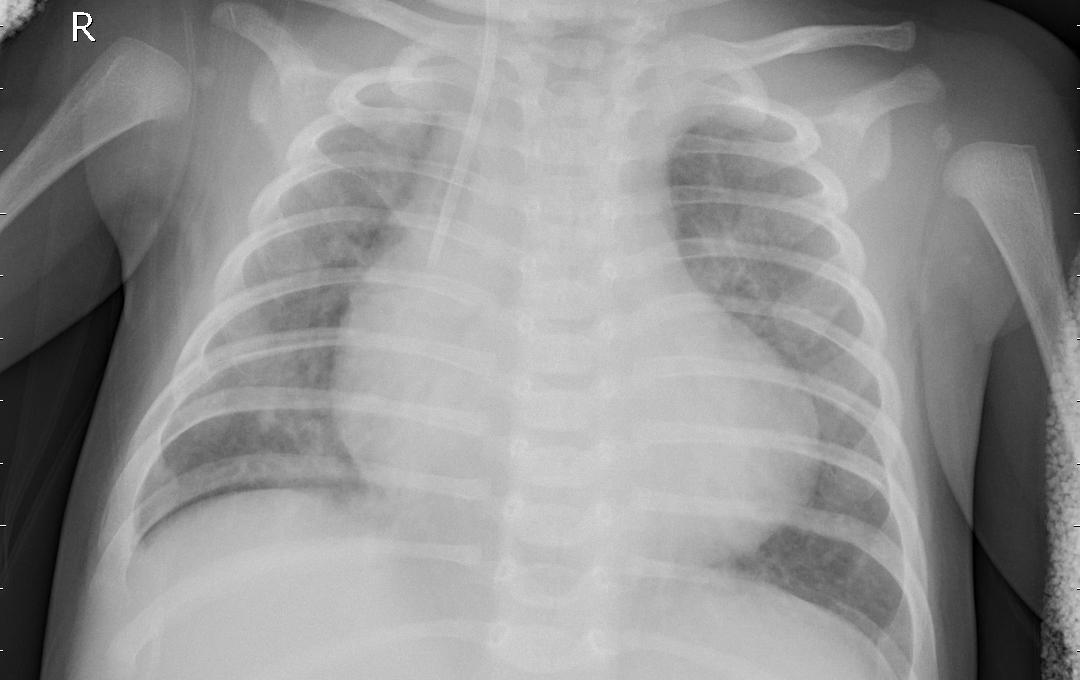
Diagnosis: PNEUMONIA